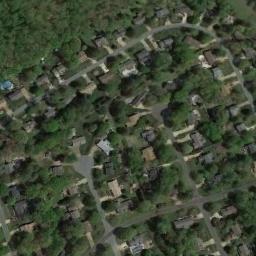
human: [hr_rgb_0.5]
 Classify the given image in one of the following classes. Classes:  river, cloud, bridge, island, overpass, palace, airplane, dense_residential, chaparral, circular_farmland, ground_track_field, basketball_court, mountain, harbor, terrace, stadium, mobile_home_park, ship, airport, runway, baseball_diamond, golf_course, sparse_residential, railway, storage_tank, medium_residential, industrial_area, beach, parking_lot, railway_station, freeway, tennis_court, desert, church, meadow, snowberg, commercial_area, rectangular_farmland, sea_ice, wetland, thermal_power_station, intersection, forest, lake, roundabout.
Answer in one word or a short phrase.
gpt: dense_residential